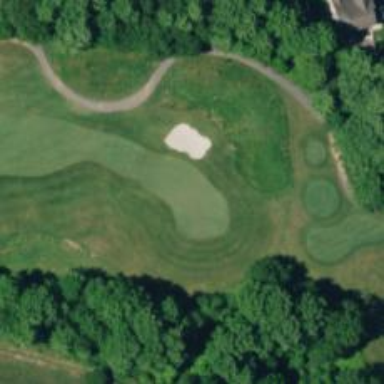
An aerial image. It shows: View of golf hole.